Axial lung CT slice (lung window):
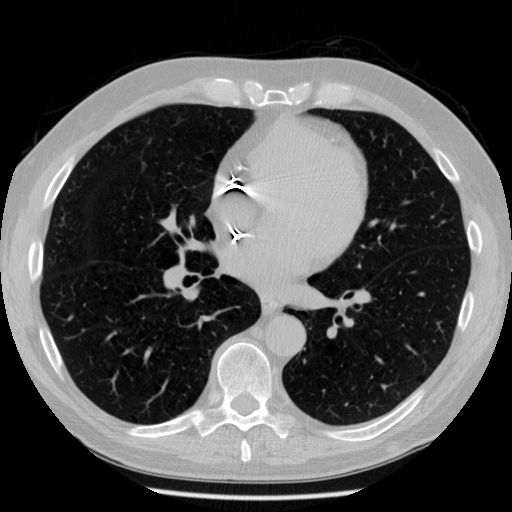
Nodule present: no